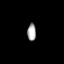
Tissue: prostate
Cell type: T cells
Senescence score: 0.3349
Nuclear area (px): 144
Mean DAPI intensity: 171.569